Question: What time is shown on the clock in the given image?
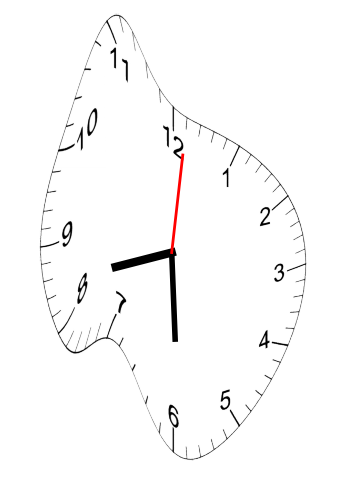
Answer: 08:30:01